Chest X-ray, AP view. Patient: 30 years old, sex M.
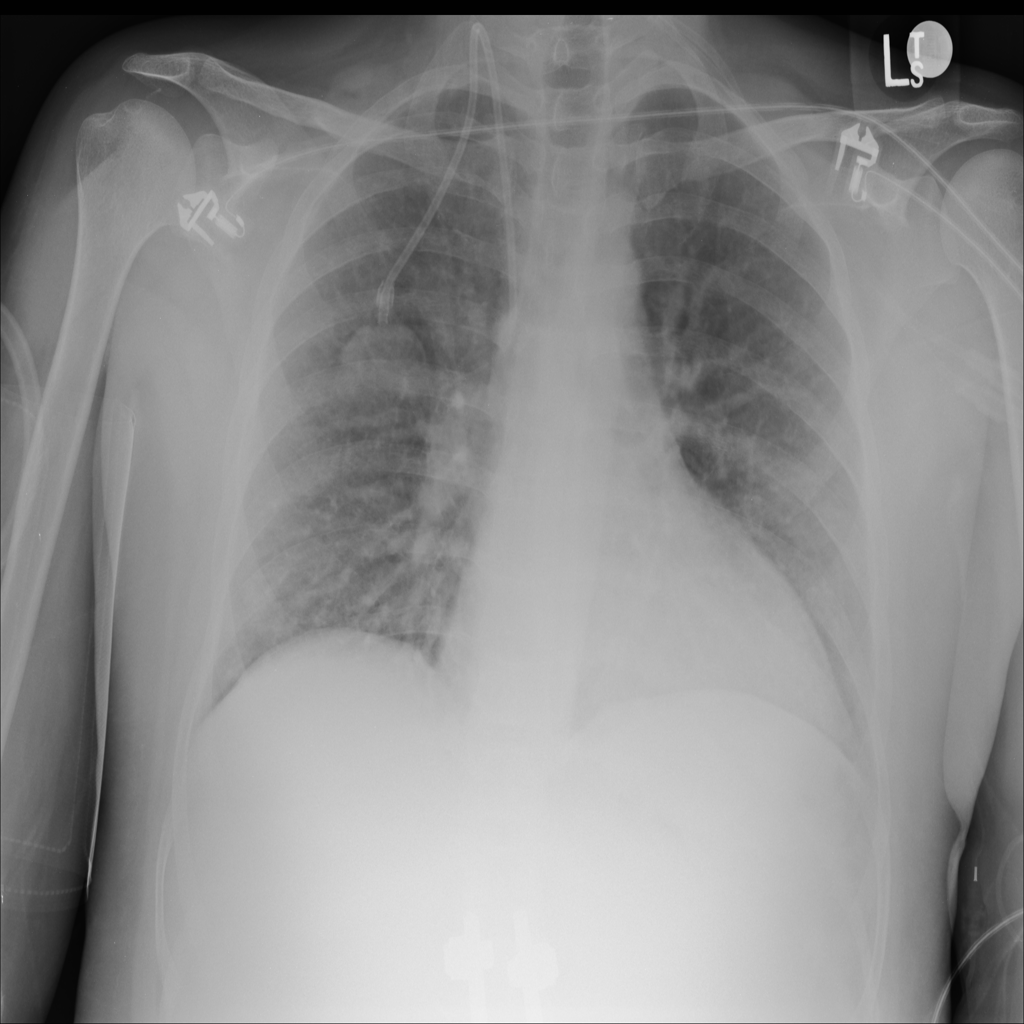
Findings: No Finding